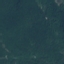
Land use / land cover: Forest